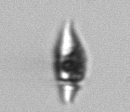
Label: Amphidinium